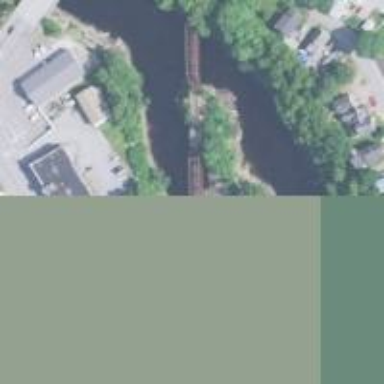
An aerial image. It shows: Truss bridge.